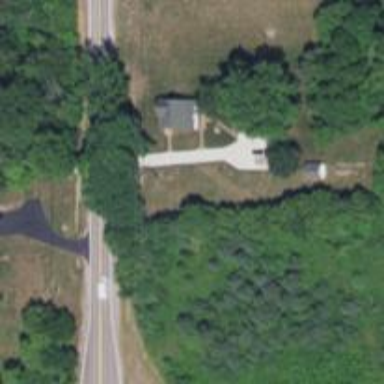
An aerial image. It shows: Driveway leading to service road.